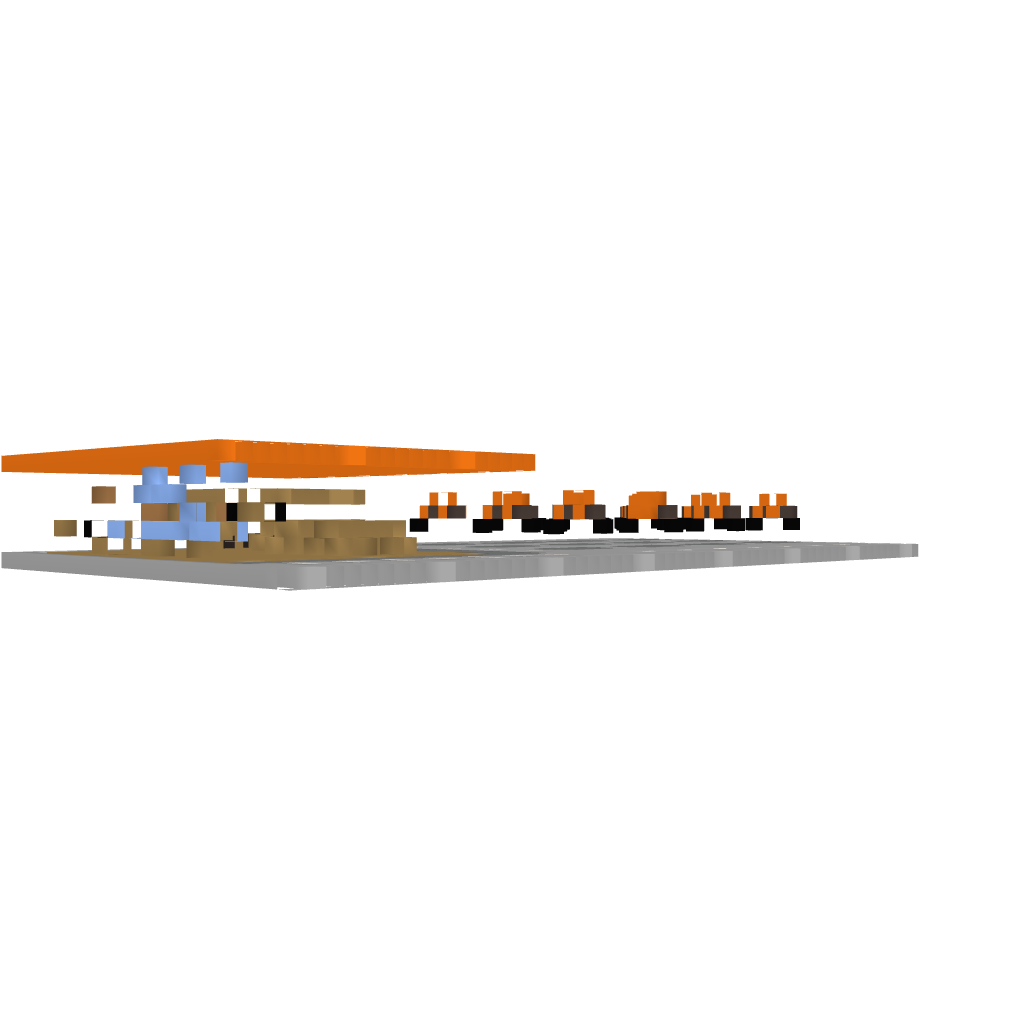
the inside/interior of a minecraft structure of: GasStation